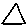
Label: triangle